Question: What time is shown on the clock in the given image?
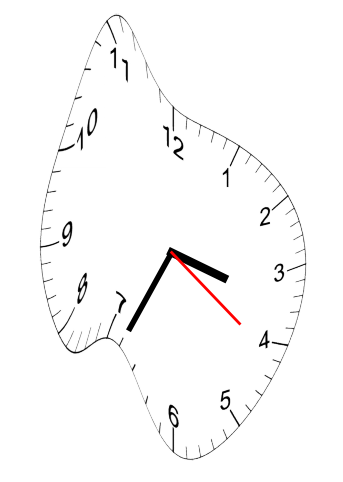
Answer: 03:34:21